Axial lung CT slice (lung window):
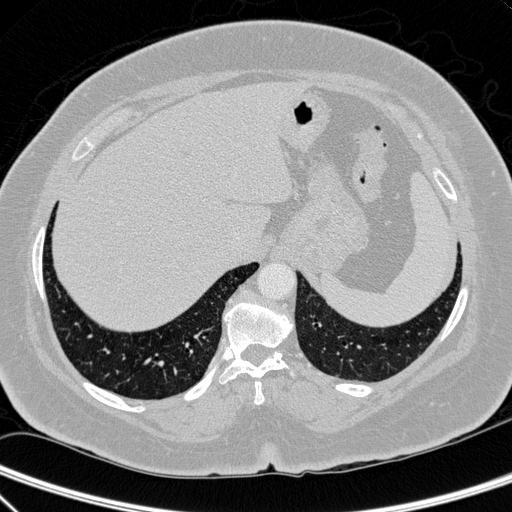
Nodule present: no